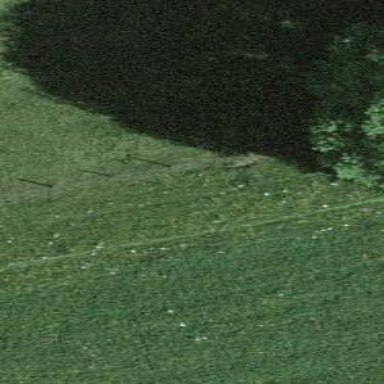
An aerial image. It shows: Row of trees in natural setting.